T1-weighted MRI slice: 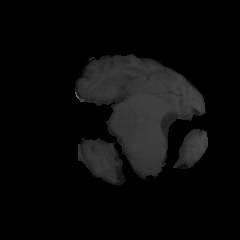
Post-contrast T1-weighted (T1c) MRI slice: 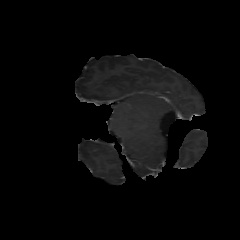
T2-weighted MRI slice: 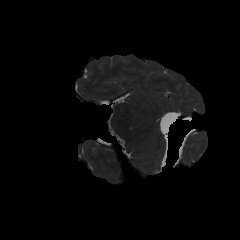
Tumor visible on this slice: no